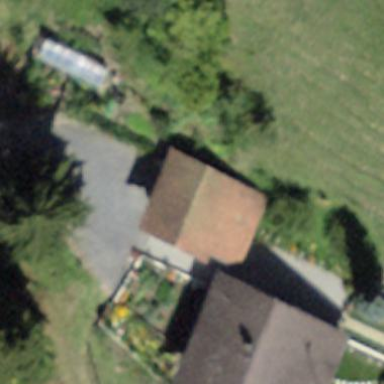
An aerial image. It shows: Garage.